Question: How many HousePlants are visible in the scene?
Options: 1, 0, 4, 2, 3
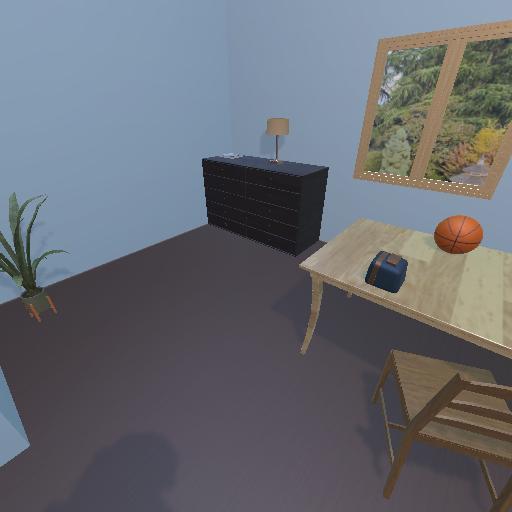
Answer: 1